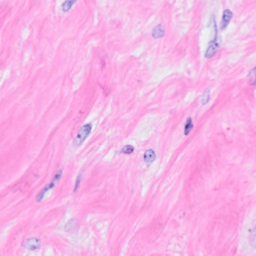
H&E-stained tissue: Breast